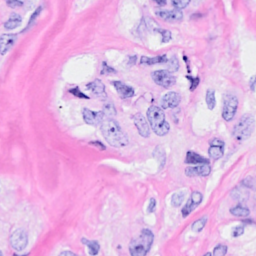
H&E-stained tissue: Breast